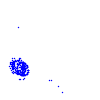
Particle: proton